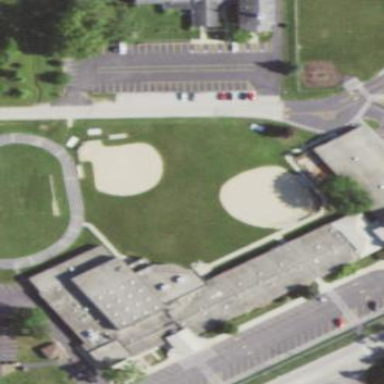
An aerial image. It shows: Softball pitch for leisure land activities.